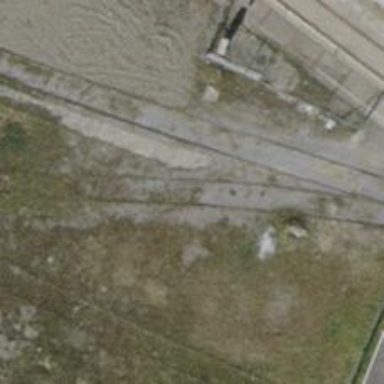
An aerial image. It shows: Disused railway yard with one track.